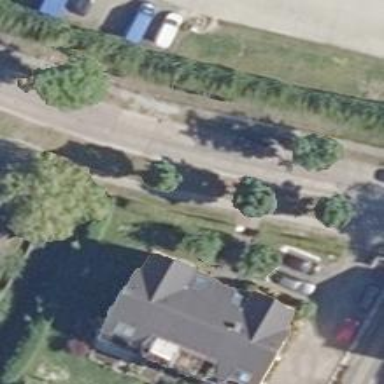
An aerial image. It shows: Residential road with concrete plates as the surface. There are sidewalks on both sides.